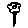
Label: flower